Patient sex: M
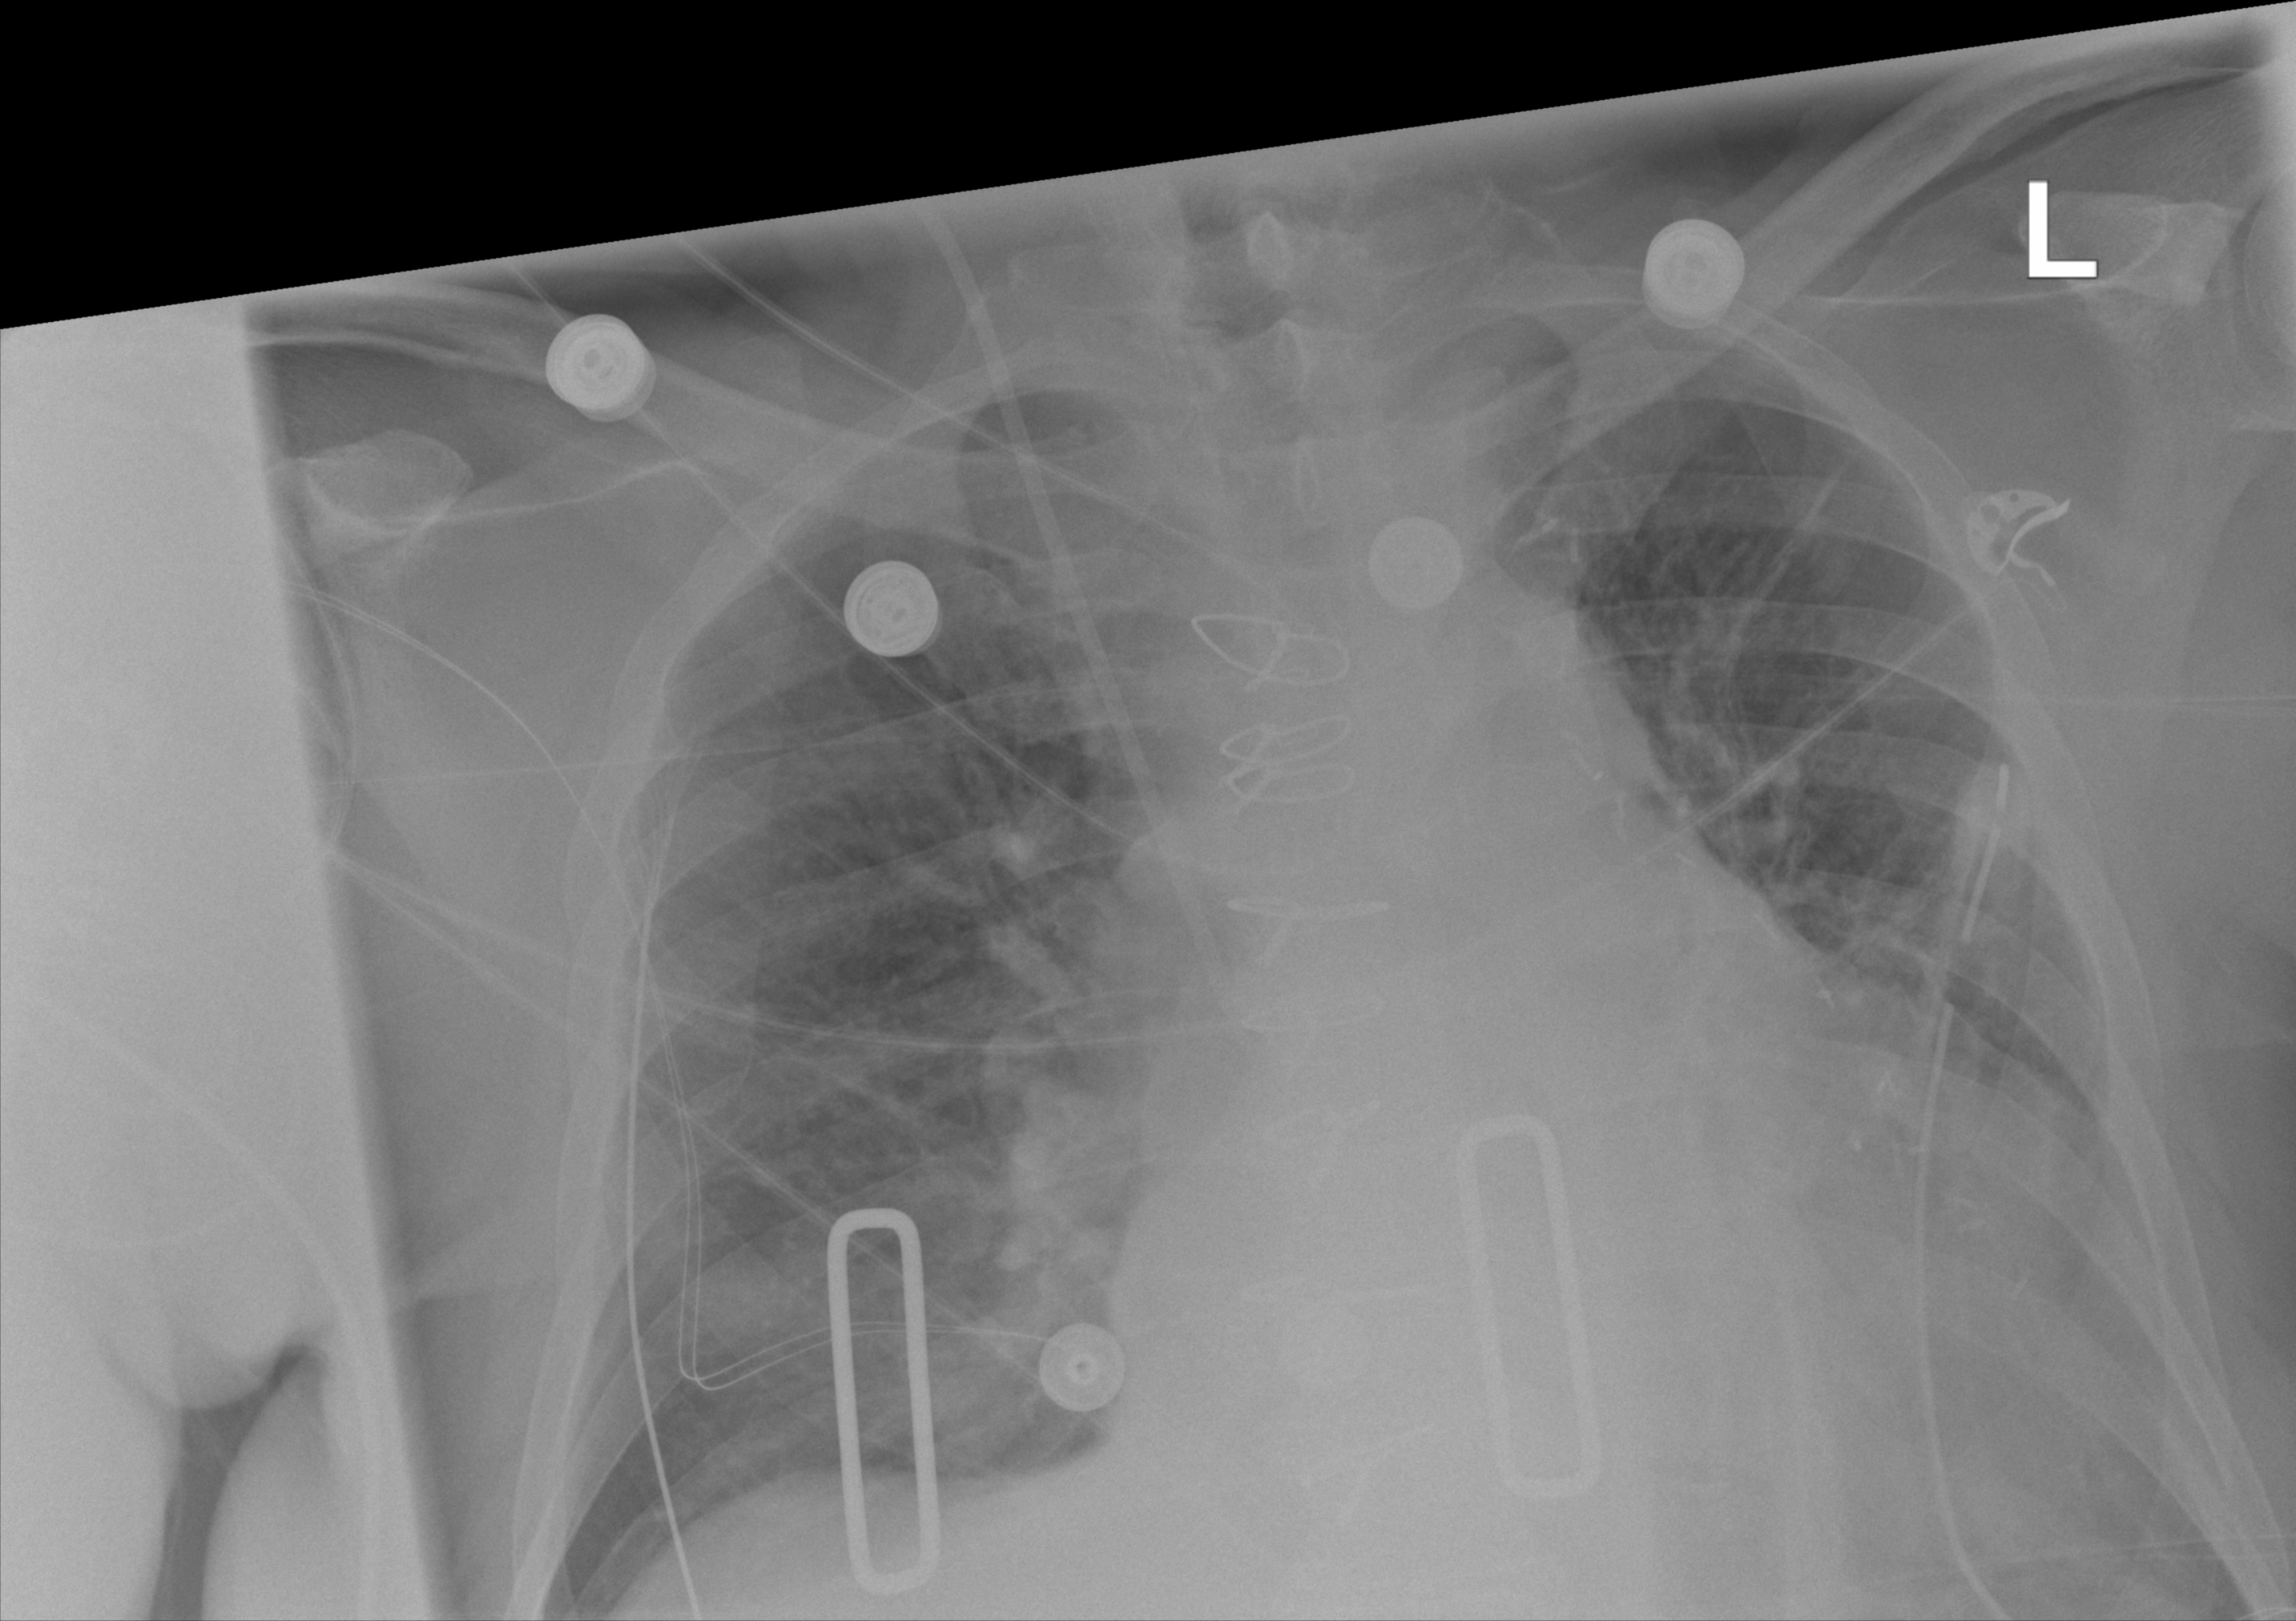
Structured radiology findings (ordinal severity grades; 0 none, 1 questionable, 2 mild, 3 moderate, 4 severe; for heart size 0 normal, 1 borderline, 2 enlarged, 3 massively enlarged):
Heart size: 2
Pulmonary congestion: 2
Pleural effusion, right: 0
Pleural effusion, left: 2
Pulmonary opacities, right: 1
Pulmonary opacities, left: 2
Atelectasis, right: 2
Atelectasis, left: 3